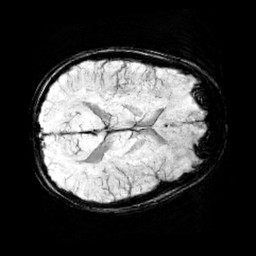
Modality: minIP
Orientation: axial
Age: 11
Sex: male
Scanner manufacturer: siemens
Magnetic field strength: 3 T
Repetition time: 0.027 s
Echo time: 0.02 s